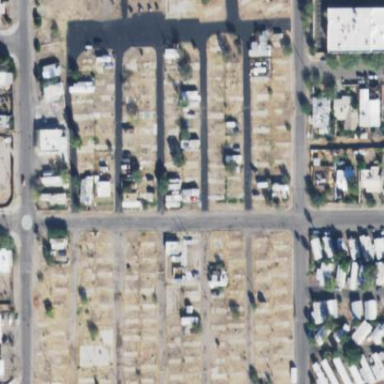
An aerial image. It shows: Residential area designated as trailer park.